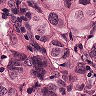
Metastatic tissue present: yes